Field crop: tomato
Growth stage: 2
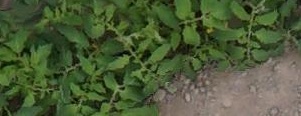
Species: tomato